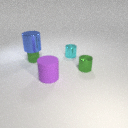
small green rubber cylinder to the left of small cyan metal cylinder